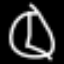
Label: clock